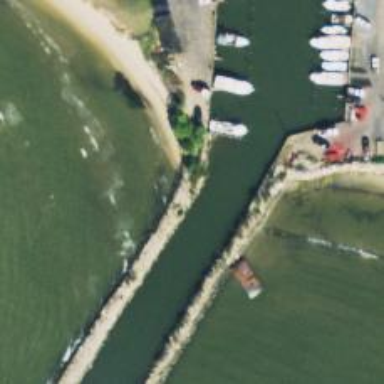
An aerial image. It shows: Breakwater structure.